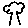
Label: tree